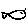
Label: fish